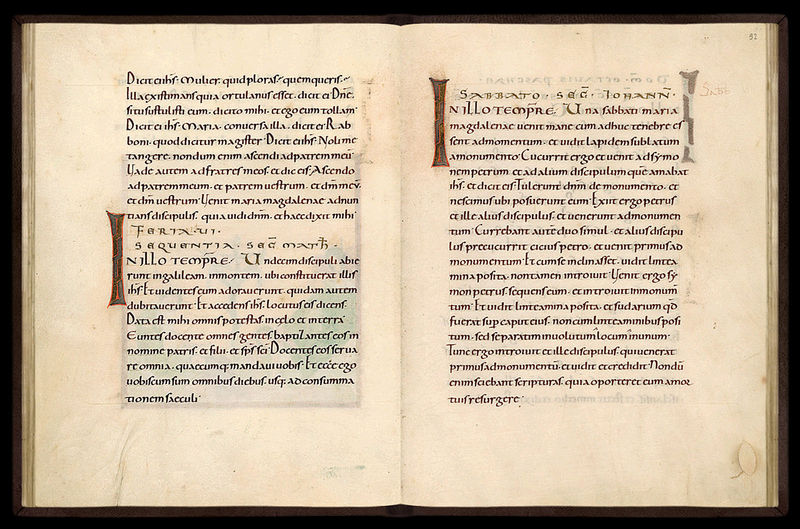
Titel: Egbert- Codex (Codex Egberti)
Institution: Trier, Stadtbibliothek/Stadtarchiv
Schlagwörter: blau, schwarz, rot, bibel, farbig, schrift, foto, buch, seite, text, buchstaben, initiale, tinte, buchdruck, buchseite, flecken, pergament, initialien, seiten, mittelalter, aufgeschlagen, fraktur, handschrift, latein, lateinisch, initial, doppelseite, sequenz, inkunabel, überschriften, i, nillo, tempre, unziale, sequentia, bluch, kells, millo, nillotempre